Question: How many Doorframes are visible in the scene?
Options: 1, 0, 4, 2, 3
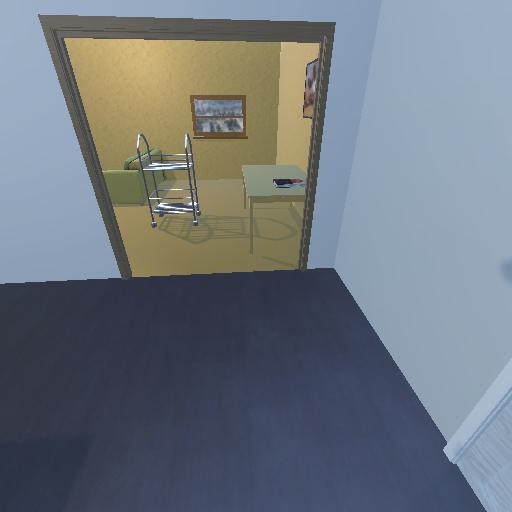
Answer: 1